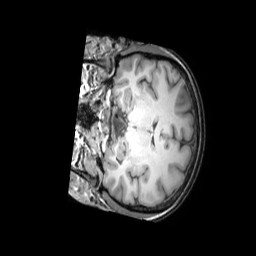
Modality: T1w
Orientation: coronal
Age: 49
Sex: female
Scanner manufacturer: philips
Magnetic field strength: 3 T
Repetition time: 0.009891 s
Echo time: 0.004603 s